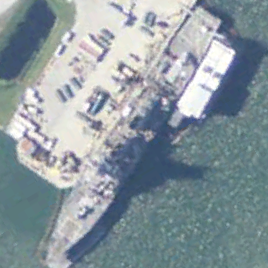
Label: cruiser